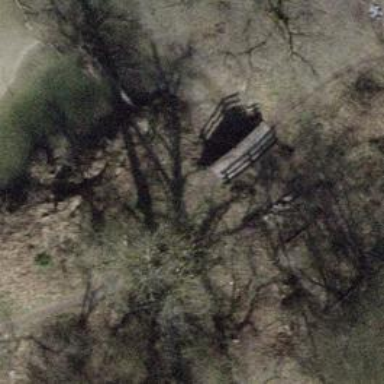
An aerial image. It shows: Path leading to bridge.